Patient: sex M, age 59
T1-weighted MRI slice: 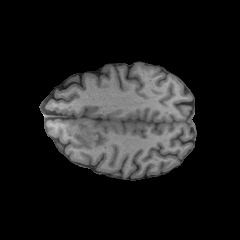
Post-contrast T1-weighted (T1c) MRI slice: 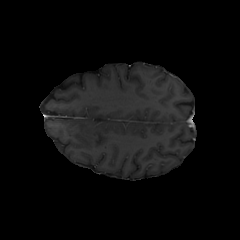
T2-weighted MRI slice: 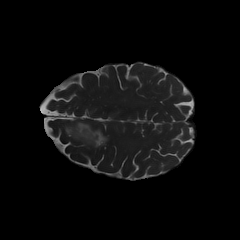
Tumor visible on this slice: yes
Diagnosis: Oligodendroglioma, IDH-mutant, 1p/19q-codeleted
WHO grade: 3